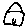
Label: house